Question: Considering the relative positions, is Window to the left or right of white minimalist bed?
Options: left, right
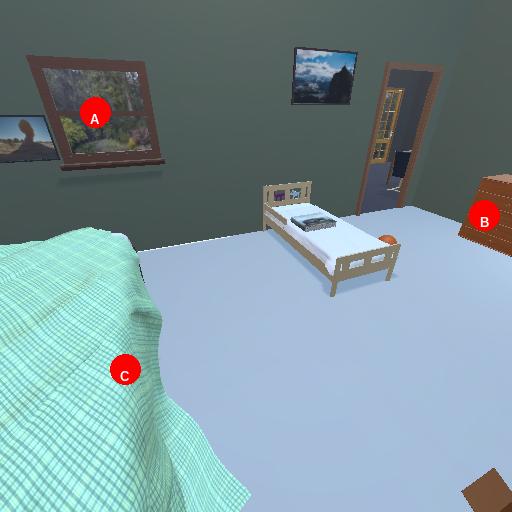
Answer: left